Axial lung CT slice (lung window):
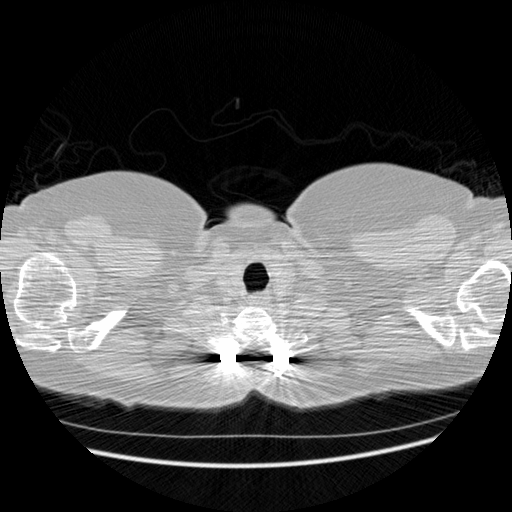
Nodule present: no